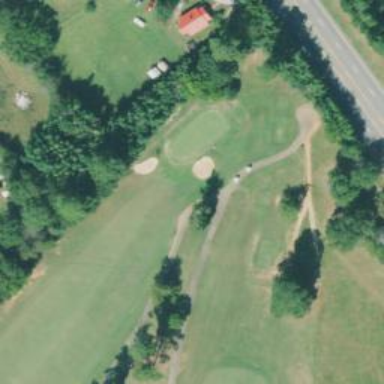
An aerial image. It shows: Pathway for golfing.